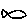
Label: fish